Question: I'm developing a driver for monitoring process creation, I wrote a simple code to do it. I use the 'PsSetCreateProcessNotifyRoutineEx'. But this doesn't work ! I exactly following Microsoft help <URL>
'''
#include <ntddk.h>
NTSTATUS DriverEntry(
IN PDRIVER_OBJECT DriverObject,
IN PUNICODE_STRING RegistryPath
);
VOID UnloadRoutine(
IN PDRIVER_OBJECT DriverObject
);
VOID CreateProcessNotifyEx(
__inout PEPROCESS Process,
__in HANDLE ProcessId,
__in_opt PPS_CREATE_NOTIFY_INFO CreateInfo
);
VOID CreateProcessNotifyEx(
__inout PEPROCESS Process,
__in HANDLE ProcessId,
__in_opt PPS_CREATE_NOTIFY_INFO CreateInfo
)
{
if (CreateInfo)
{
if(CreateInfo->FileOpenNameAvailable==TRUE)
{
DbgPrintEx(
DPFLTR_IHVDRIVER_ID,
DPFLTR_INFO_LEVEL,
"PID : 0x%X (%d) ImageName :%wZ CmdLine : %wZ
",
ProcessId,ProcessId,
CreateInfo->ImageFileName,
CreateInfo->CommandLine
);
}
}
}
VOID UnloadRoutine(IN PDRIVER_OBJECT DriverObject)
{
PsSetCreateProcessNotifyRoutineEx((PCREATE_PROCESS_NOTIFY_ROUTINE_EX) CreateProcessNotifyEx, TRUE);
DbgPrintEx( DPFLTR_IHVDRIVER_ID, DPFLTR_INFO_LEVEL,"Unloaded
");
}
NTSTATUS DriverEntry(IN PDRIVER_OBJECT DriverObject, IN PUNICODE_STRING RegistryPath)
{
NTSTATUS status = PsSetCreateProcessNotifyRoutineEx((PCREATE_PROCESS_NOTIFY_ROUTINE_EX)CreateProcessNotifyEx, FALSE);
if(!NT_SUCCESS(status))
{
DbgPrintEx( DPFLTR_IHVDRIVER_ID, DPFLTR_ERROR_LEVEL,"Faild to PsSetCreateProcessNotifyRoutineEx .status : 0x%X
",status);
}
DriverObject->DriverUnload = UnloadRoutine;
DbgPrintEx( DPFLTR_IHVDRIVER_ID, DPFLTR_INFO_LEVEL,"Load
");
return STATUS_SUCCESS;
}
'''
This drive load and run correctly but when run a program(new process), Doesn't happen any thing and can't register 'PsSetCreateProcessNotifyRoutineEx' and i got '0xC0000022' Error (Access Denied).

Any idea ?
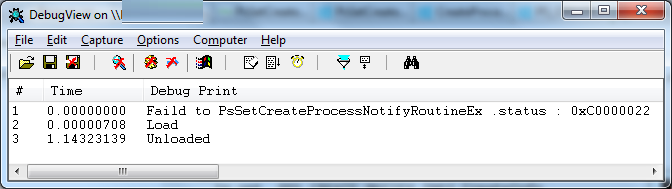
Answer: Always i have to find my answer ;)
For passing this problem only need to add this value 'LINKER_FLAGS=/integritycheck' to SOURCE file !
Before :
'''
TARGETNAME=ProcView
TARGETPATH=.
TARGETTYPE=DRIVER
SOURCES=ProcView.c
'''
Now :
'''
TARGETNAME=ProcView
TARGETPATH=.
TARGETTYPE=DRIVER
LINKER_FLAGS=/integritycheck
SOURCES=ProcView.c
'''